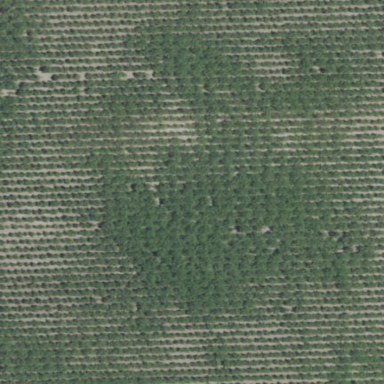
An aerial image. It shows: Orchard filled with persimmon trees.